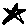
Label: star